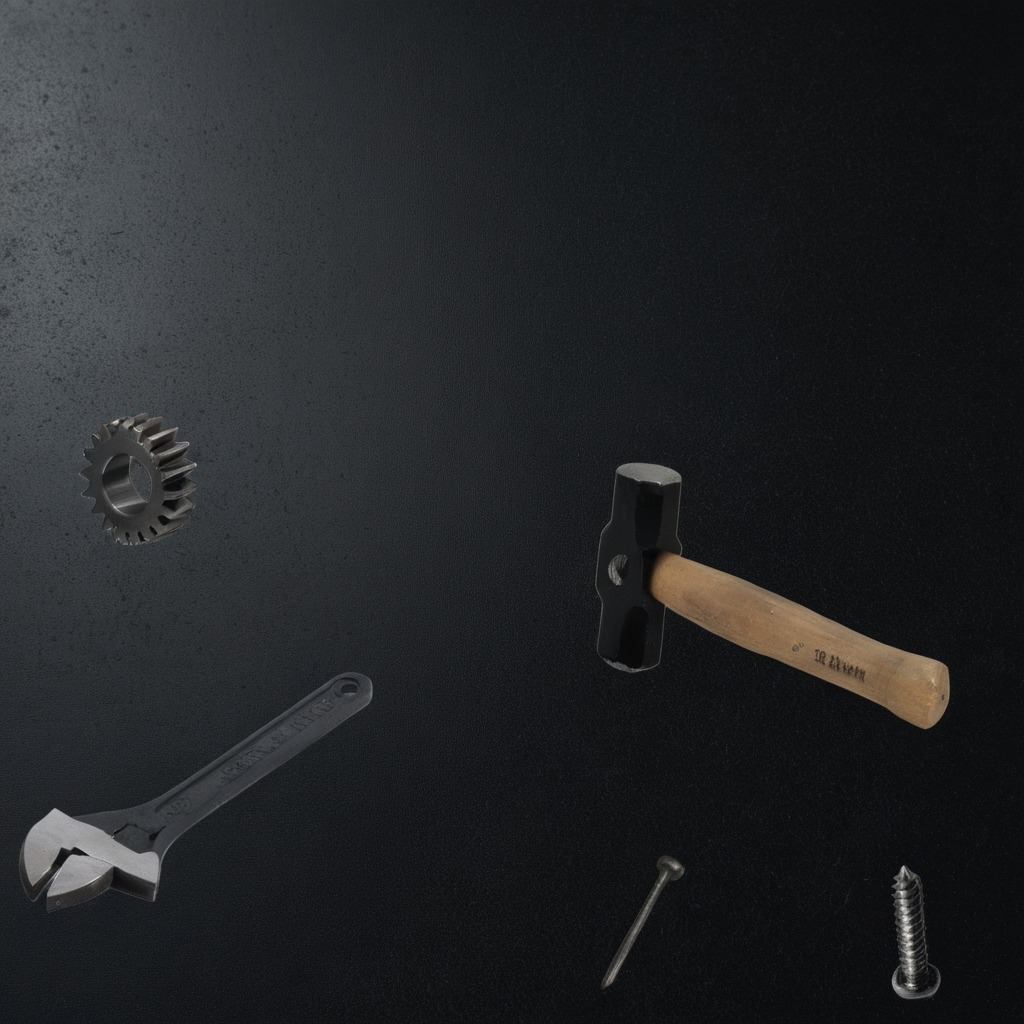
A steel gear with teeth, a hammer, an iron nail, a metal machine screw, and a wrench are lying on a clean granite tabletop inside a workshop at night.